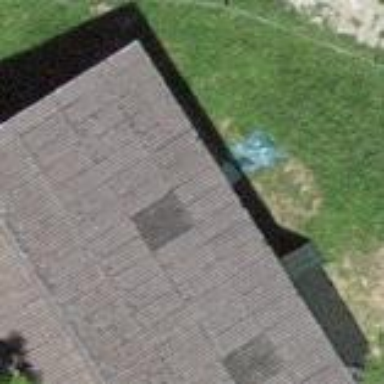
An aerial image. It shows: Shed.